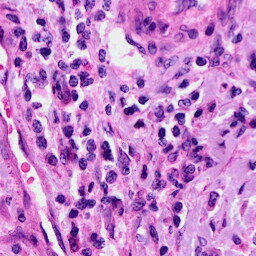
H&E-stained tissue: Cervix